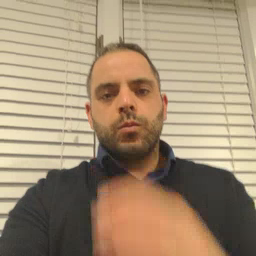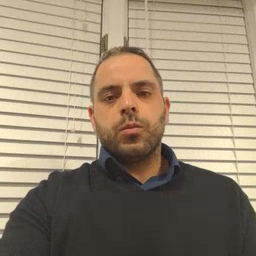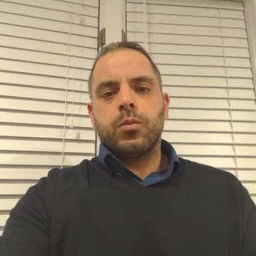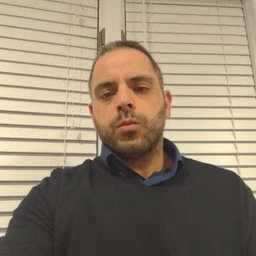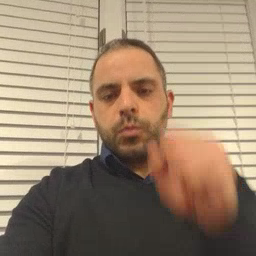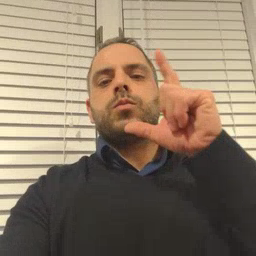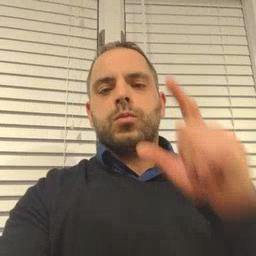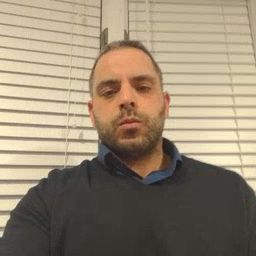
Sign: awake